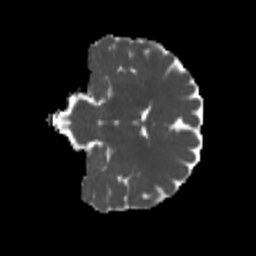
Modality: MD
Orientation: coronal
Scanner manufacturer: siemens
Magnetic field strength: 3 T
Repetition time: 4 s
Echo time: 0.0594 s